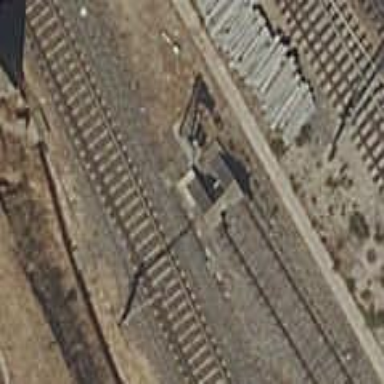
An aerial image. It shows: Railway buffer stop.